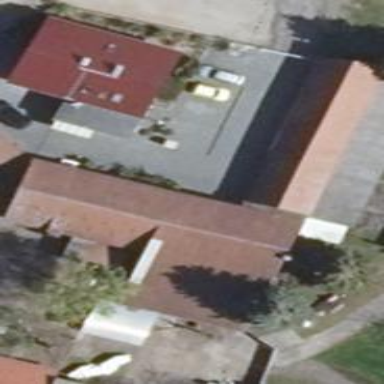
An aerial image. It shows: Flat-roofed building.